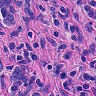
Metastatic tissue present: yes